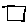
Label: square